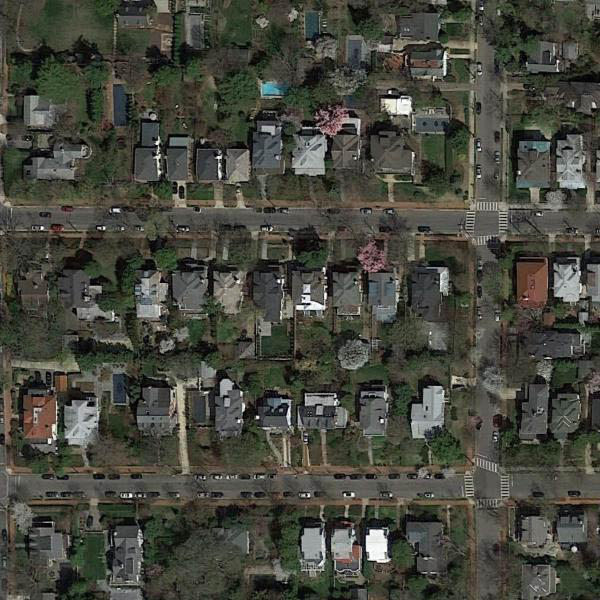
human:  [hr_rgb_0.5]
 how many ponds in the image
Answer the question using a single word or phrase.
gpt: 1